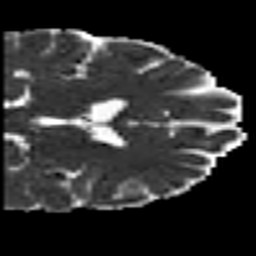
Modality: MD
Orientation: coronal
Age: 38
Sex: male
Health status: healthy
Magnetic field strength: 3 T
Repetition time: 7 s
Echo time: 0.0926 s